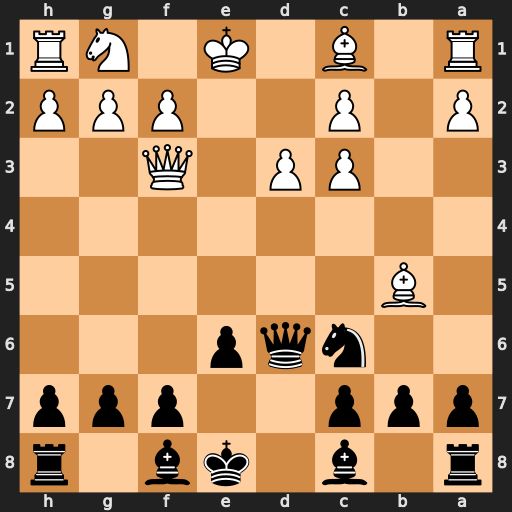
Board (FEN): r1b1kb1r/ppp2ppp/2nqp3/1B6/8/2PP1Q2/P1P2PPP/R1B1K1NR
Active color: b
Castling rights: KQkq
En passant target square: -
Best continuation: Qe5+ Ne2 Qxb5